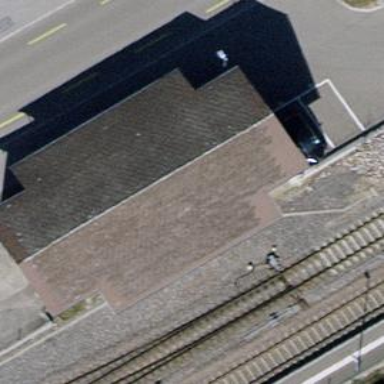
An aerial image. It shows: Shed.